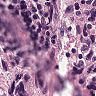
Metastatic tissue present: yes